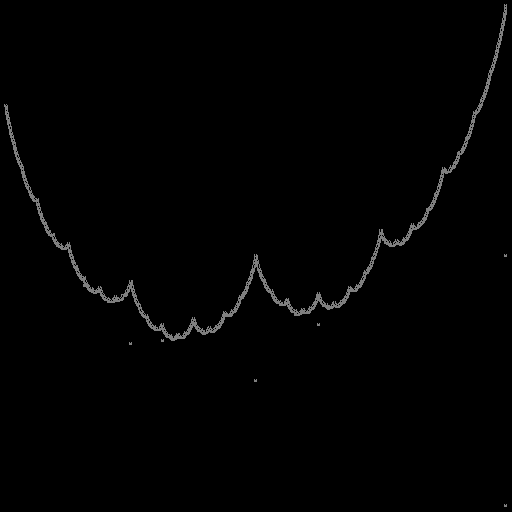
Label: a4